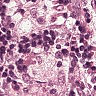
Metastatic tissue present: no